Field crop: maize
Growth stage: 2
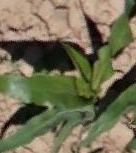
Species: maize